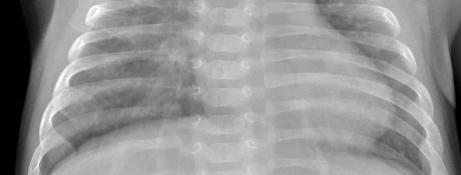
Diagnosis: PNEUMONIA